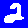
Digit: 2